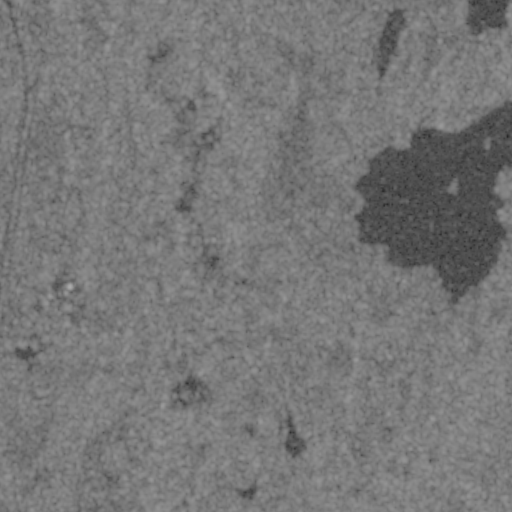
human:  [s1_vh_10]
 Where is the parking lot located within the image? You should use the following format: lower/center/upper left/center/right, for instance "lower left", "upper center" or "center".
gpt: The parking lot is located in the lower left of the image.
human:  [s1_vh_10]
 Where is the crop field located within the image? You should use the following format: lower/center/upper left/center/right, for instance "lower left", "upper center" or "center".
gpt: There is no crop field in the image.

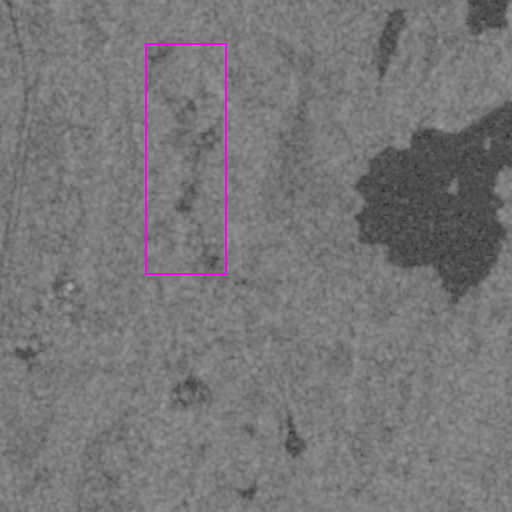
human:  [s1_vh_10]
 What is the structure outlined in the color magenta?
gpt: The structure outlined in magenta is a quarry.
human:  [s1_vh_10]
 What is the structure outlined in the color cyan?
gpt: There is no cyan outline.